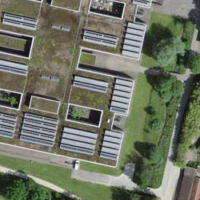
EUNIS habitat code: 54
Species observed at this site:
Caltha palustris
Filipendula ulmaria